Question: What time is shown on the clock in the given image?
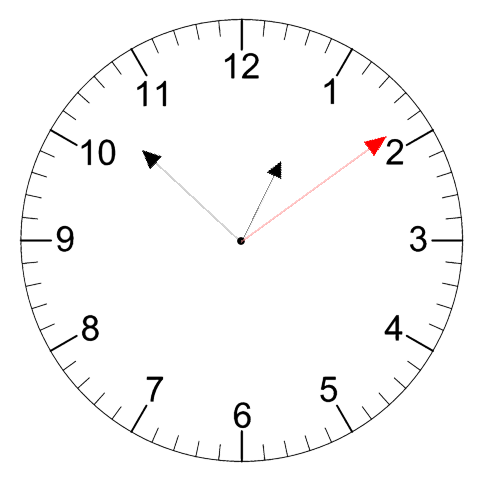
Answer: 12:52:09